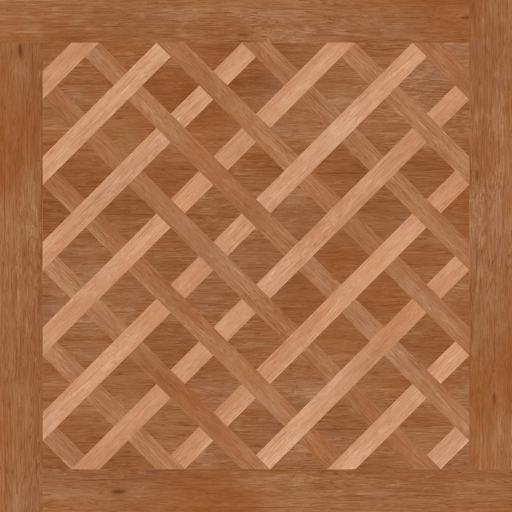
Tags: floor flooring parquet versailles wood